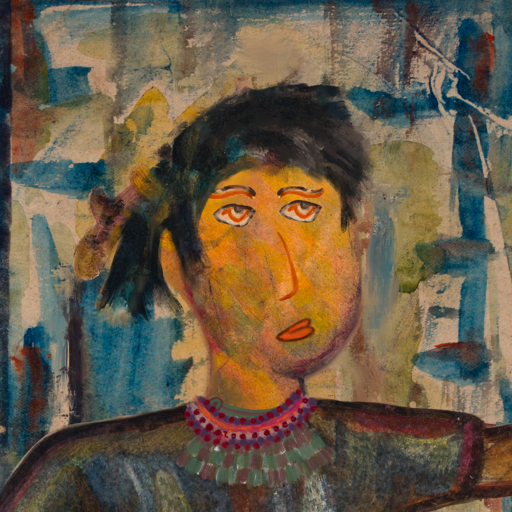
Background: Orphan, Head And Neck Side: Gypsy_Mother, Face Side: Experience, Bust: Mosgoul, Hair Side: Pipe, Head Accessory: Blank, Second Necklace: After_Raid, Necklace: Roy_Bahadur, Baby: Blank